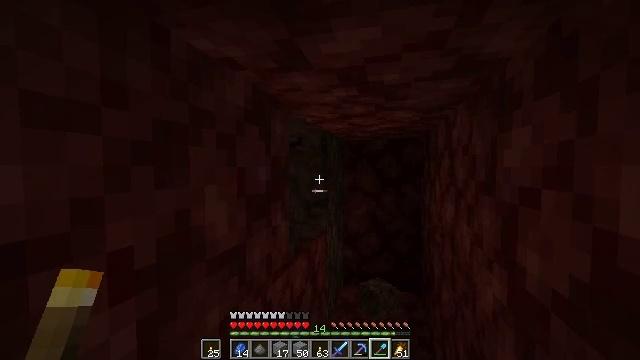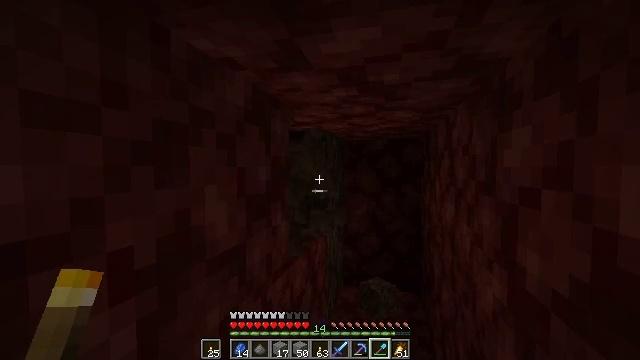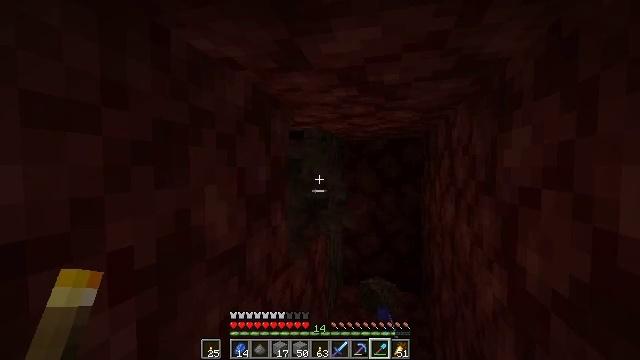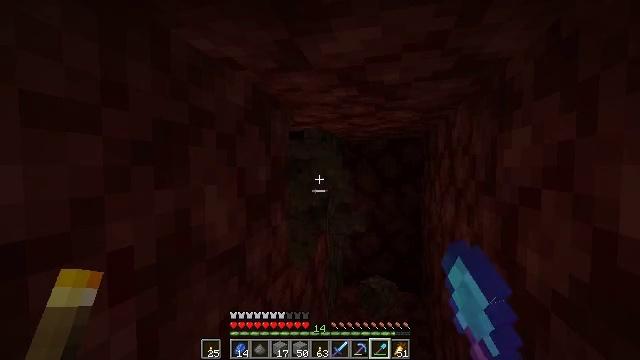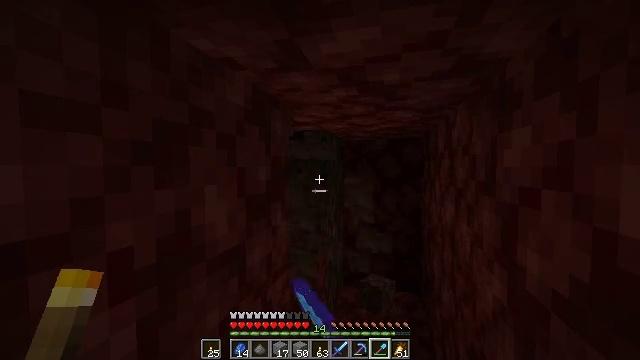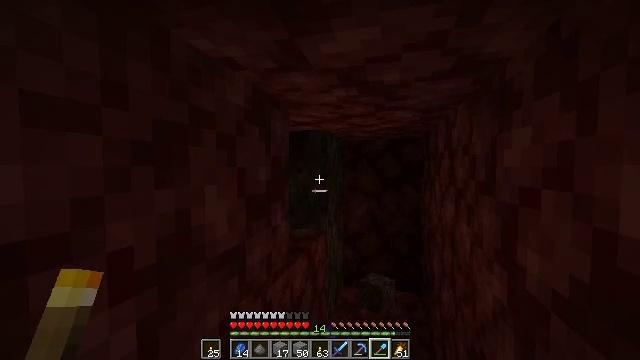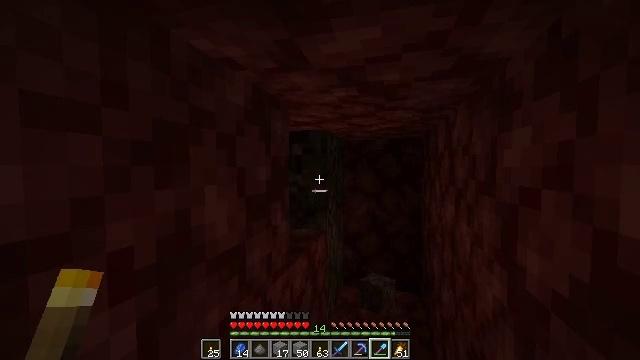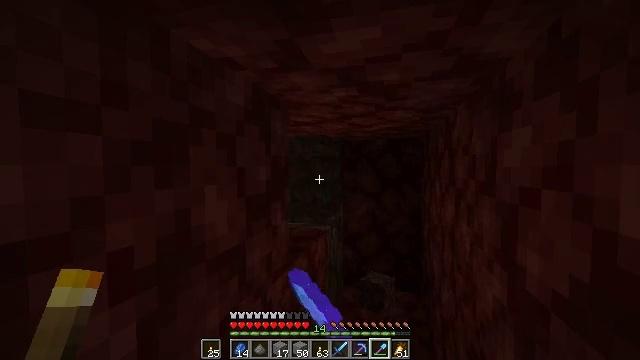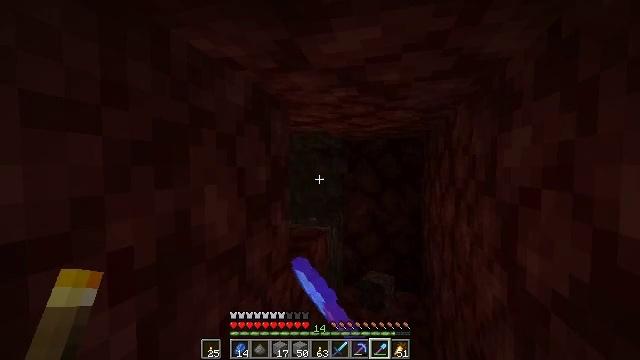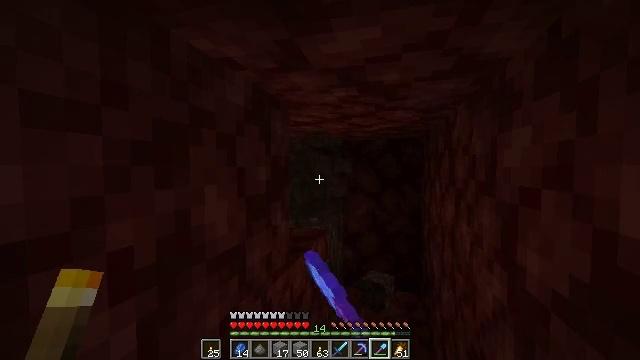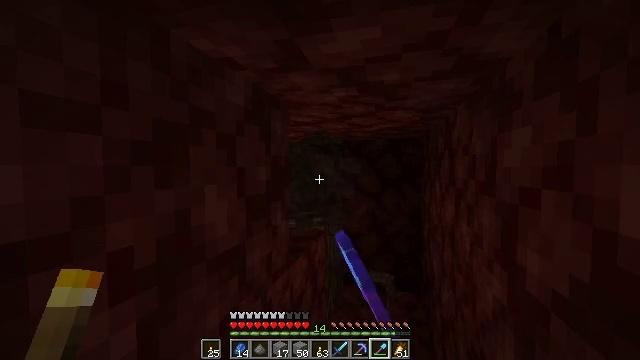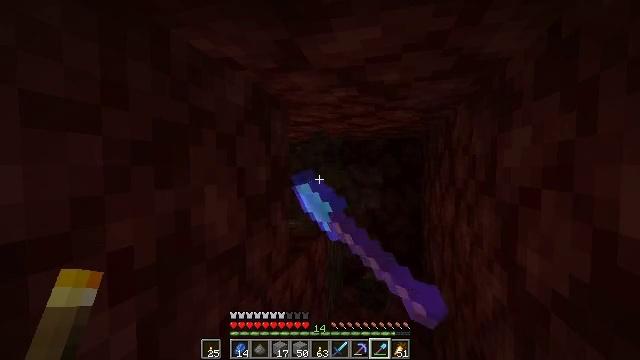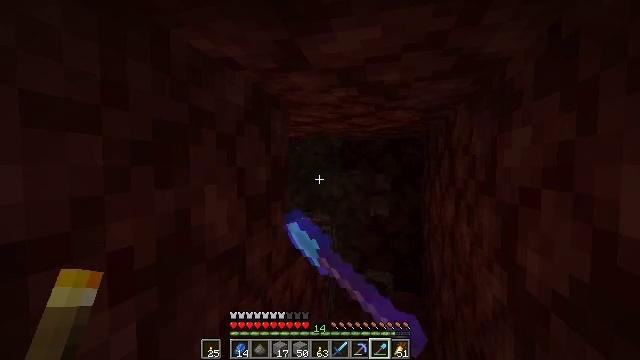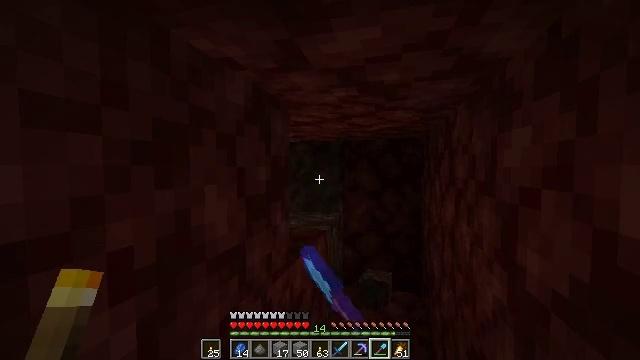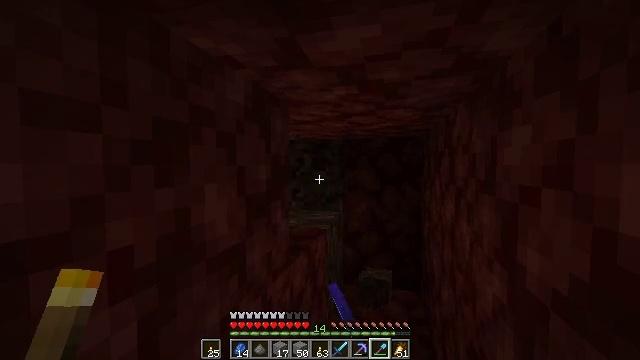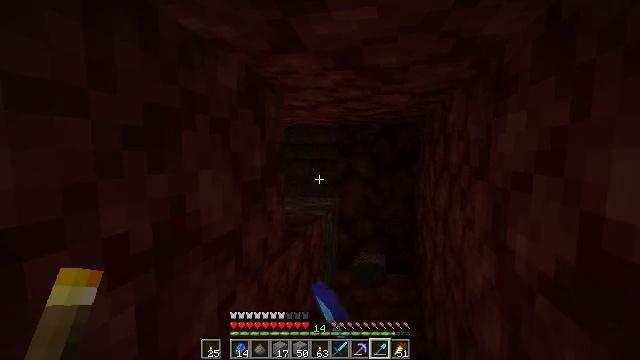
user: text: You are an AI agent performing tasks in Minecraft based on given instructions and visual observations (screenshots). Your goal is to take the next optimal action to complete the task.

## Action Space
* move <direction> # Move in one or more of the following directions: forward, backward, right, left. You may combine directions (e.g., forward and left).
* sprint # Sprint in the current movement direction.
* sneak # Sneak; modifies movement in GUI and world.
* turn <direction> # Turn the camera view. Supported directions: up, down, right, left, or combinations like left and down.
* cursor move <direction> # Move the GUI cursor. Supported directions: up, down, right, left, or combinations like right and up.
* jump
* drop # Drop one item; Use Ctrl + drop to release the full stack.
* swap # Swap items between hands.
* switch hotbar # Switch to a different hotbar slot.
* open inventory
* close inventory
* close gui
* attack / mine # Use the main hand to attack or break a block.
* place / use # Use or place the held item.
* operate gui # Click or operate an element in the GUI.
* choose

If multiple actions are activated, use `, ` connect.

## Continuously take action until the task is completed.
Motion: motion action
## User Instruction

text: Gather soul sand from the Nether.
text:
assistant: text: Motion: attack / mine
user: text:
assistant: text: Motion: attack / mine
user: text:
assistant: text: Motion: attack / mine
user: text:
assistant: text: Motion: attack / mine
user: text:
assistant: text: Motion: attack / mine
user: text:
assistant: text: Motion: attack / mine
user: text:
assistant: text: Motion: attack / mine
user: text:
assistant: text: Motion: attack / mine
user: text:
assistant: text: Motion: attack / mine
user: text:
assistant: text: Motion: attack / mine
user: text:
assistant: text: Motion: attack / mine
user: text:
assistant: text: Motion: attack / mine
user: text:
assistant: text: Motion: attack / mine
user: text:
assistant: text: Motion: attack / mine
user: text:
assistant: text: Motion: turn right and down, attack / mine
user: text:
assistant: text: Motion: turn right and down, attack / mine
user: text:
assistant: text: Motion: turn down, attack / mine
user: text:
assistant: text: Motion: attack / mine
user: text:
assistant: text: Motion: attack / mine
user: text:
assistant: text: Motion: attack / mine
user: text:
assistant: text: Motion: attack / mine
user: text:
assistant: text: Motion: attack / mine
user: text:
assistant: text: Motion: attack / mine
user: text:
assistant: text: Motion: attack / mine
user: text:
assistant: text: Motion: attack / mine
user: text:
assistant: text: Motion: attack / mine
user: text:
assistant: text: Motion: attack / mine
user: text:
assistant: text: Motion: move forward, attack / mine
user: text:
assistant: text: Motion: move forward, attack / mine
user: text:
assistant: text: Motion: move forward, attack / mine